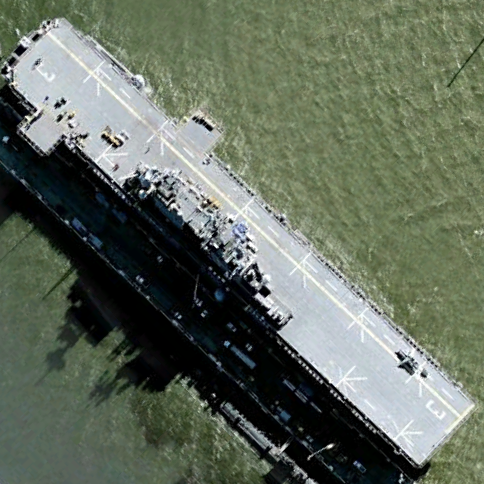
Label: assault